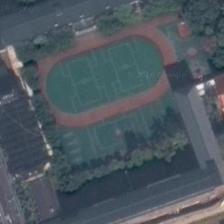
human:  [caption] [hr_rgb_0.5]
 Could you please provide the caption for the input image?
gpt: several long buildings and some green plants are around a playground .

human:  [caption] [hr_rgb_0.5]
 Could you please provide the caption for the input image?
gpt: a playground is surrounded by some buildings and plants .

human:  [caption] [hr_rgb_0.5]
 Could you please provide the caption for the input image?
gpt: the new stadium consists of two basketball courts and a tennis court .

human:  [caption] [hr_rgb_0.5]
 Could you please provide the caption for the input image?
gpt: a blue playground and a two-way road beside .

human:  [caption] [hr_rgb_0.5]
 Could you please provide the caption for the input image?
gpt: a playground with a basketball field next to it is surrounded by many trees and houses .